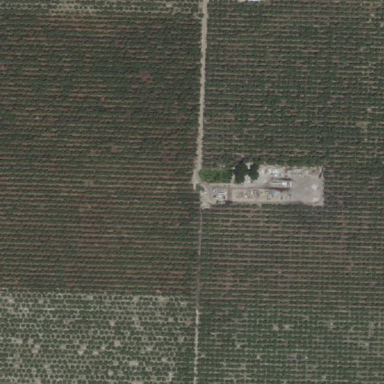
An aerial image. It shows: Almond orchard with rows of almond trees.